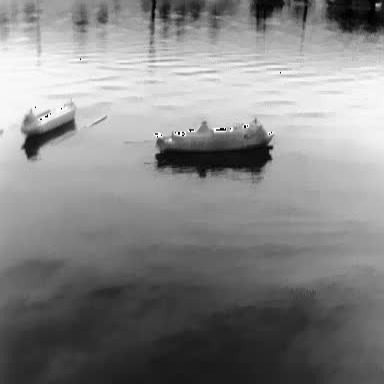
There is a liner in the infrared image.